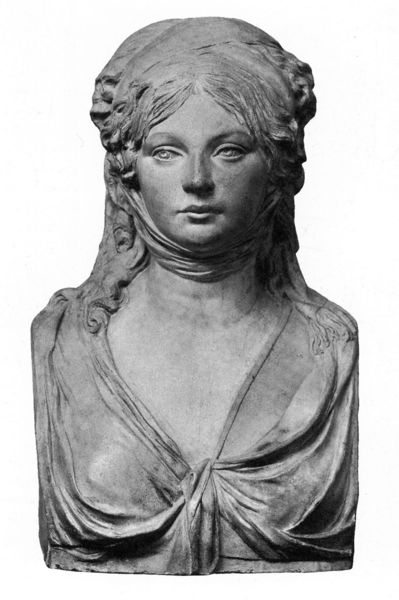
Titel: Luise von Preußen
Künstler: Johann Gottfried Schadow
Institution: Berlin, Staatliche Museen, Nationalgalerie
Schlagwörter: kopf, mädchen, brust, busen, frau, haar, kleid, marmor, mund, nase, blick, dame, tuch, jung, augen, bluse, falten, gesicht, stein, hals, portrait, porträt, figur, gewand, haare, schnur, dekollete, dekoltee, frontal, lippen, locken, ohren, schön, tugend, skulptur, statue, kopfbedeckung, brüste, kopftuch, zopf, ernst, büste, halstuch, junge frau, plastik, foto, schönheit, torso, seitenblick, mittelalter, gebunden, gips, preußen, gewickelt, v